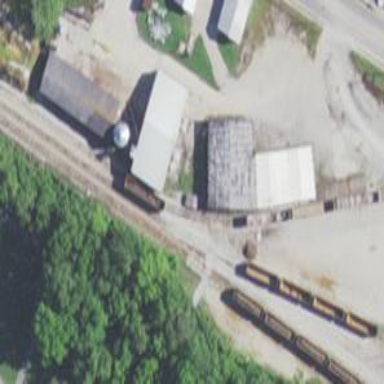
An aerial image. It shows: Railway spur service.